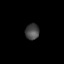
Tissue: lung
Cell type: T cells
Senescence score: 0.1987
Nuclear area (px): 218
Mean DAPI intensity: 70.596